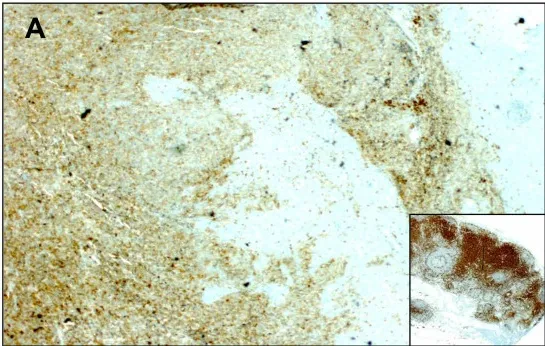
Fixed, paraffin-embedded tissue sections of i) pancreatic invasion. Case n 1, magnification at x100) of medium sized cells, with CD43 positive expression signing myeloid lineage, inset shows contiguous lymph node with high CD43 expression (internal positive control of myeloid lineage).
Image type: pathology (immunostaining)